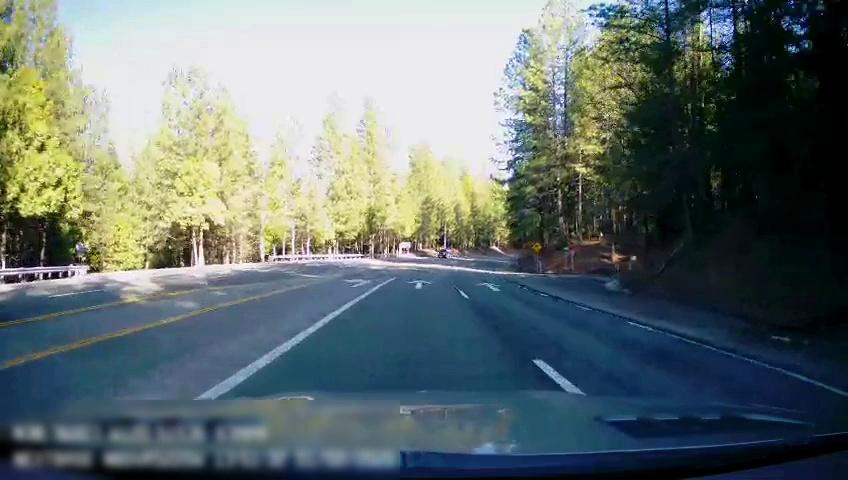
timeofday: Day
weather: Sunny
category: Drivable Space
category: Vehicles | SUV
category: Lanes | Alternate Lane
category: Lanes | Alternate Lane
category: Lanes | Current Lane
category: Lanes | Alternate Lane
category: Lanes | Opposite Lane
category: Lanes | Opposite Lane
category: Traffic | Signs